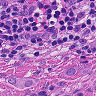
Metastatic tissue present: no